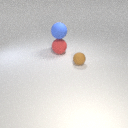
large blue rubber sphere above large red rubber sphere